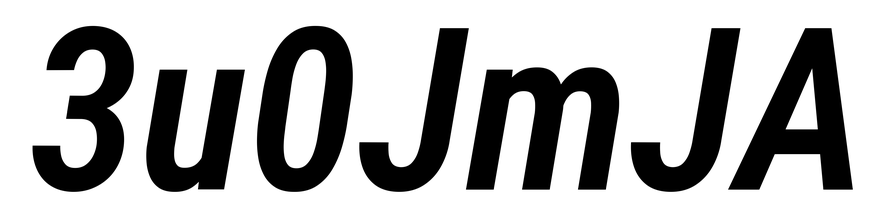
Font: Roboto-Italic_Condensed_SemiBold_Italic